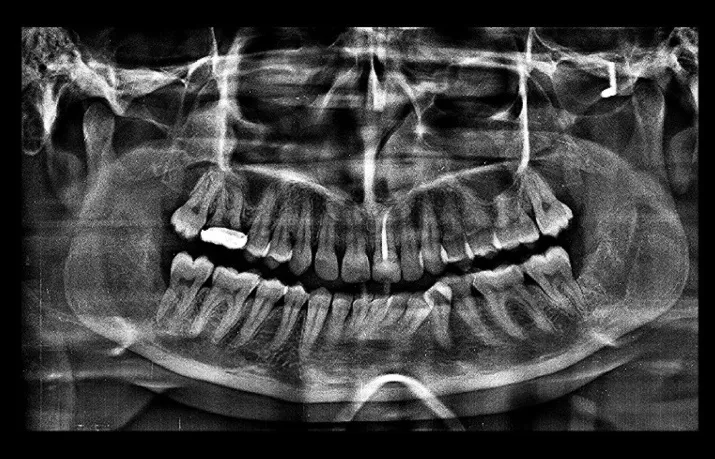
Six Months Postoperative Orthopantomograph.
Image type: radiology (x_ray)